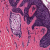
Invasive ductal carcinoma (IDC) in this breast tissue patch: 0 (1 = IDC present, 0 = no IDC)